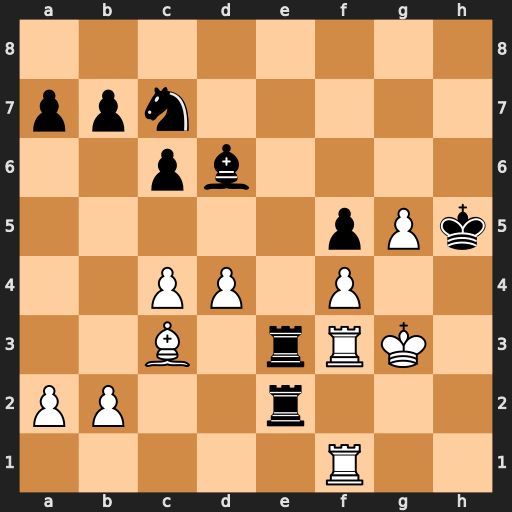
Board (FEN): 8/ppn5/2pb4/5pPk/2PP1P2/2B1rRK1/PP2r3/5R2
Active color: w
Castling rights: -
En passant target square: -
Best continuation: Rh1+ Kg6 Rh6+ Kf7 Rxd6